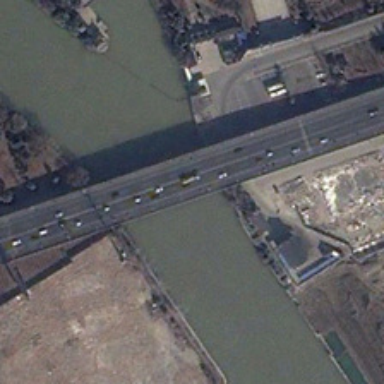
Several green trees and bareland are in two sides of a river with a bridge on it .